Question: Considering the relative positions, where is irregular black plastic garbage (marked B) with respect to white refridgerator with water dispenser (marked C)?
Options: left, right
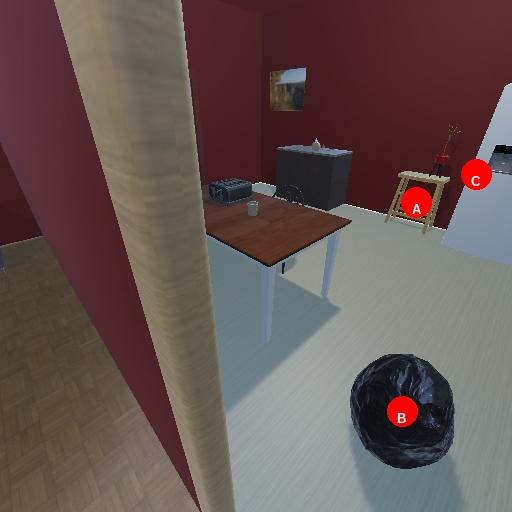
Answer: left